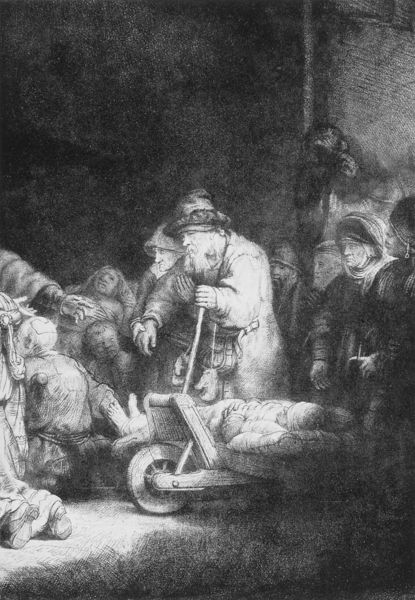
Titel: Das Hundertguldenblatt: Die Kranken
Künstler: Harmensz van Rijn Rembrandt
Schlagwörter: dunkel, mann, schatten, frauen, menschen, frau, handschuhe, hut, licht, zeichnung, alt, bart, arm, bibel, rembrandt, tod, reich, karren, kinder, stock, liegen, alter mann, stab, säcke, winter, markt, figuren, karre, schubkarren, wagen, liegend, bauer, stütze, alter, orient, druck, schwarzweiß, beutel, niederländisch, tasche, leichnam, bitte, bedrückt